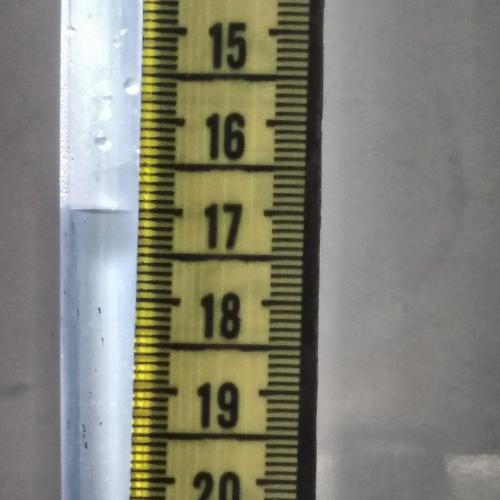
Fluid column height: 17.0 cm